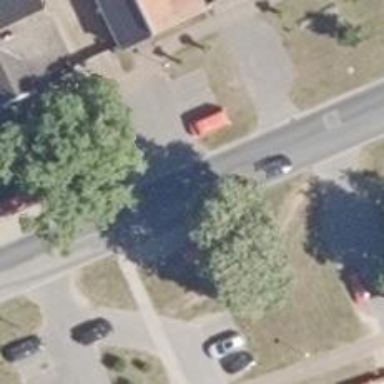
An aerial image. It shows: Public transport stop position.